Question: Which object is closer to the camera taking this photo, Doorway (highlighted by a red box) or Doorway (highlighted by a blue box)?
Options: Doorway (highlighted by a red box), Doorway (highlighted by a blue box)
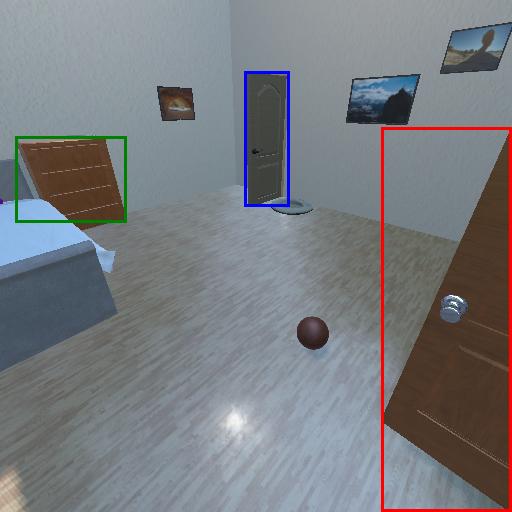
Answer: Doorway (highlighted by a red box)